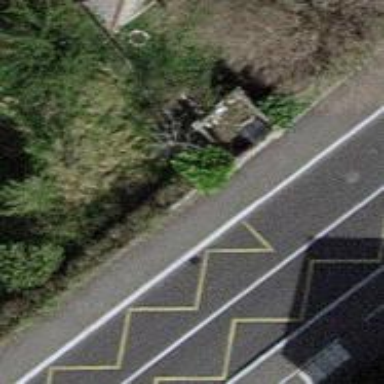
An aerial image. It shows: Sidewalk made of asphalt leading to platform for public transport.